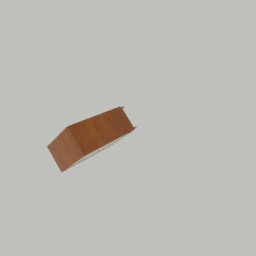
Label: furniture